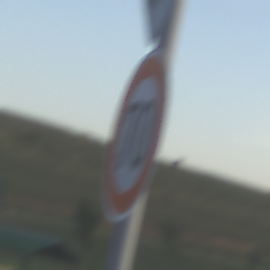
Verkehrszeichen: Geschwindigkeit70
Zusatzzeichen oben: EndeVorfahrtsstrasse
Umgebung: Outdoor, RoadRail
Tageszeit: SunriseSunset
Wetter: PartlyCloudy
Licht: Natural
Jahreszeit: NotSpecified
Kontrast: LowContrast